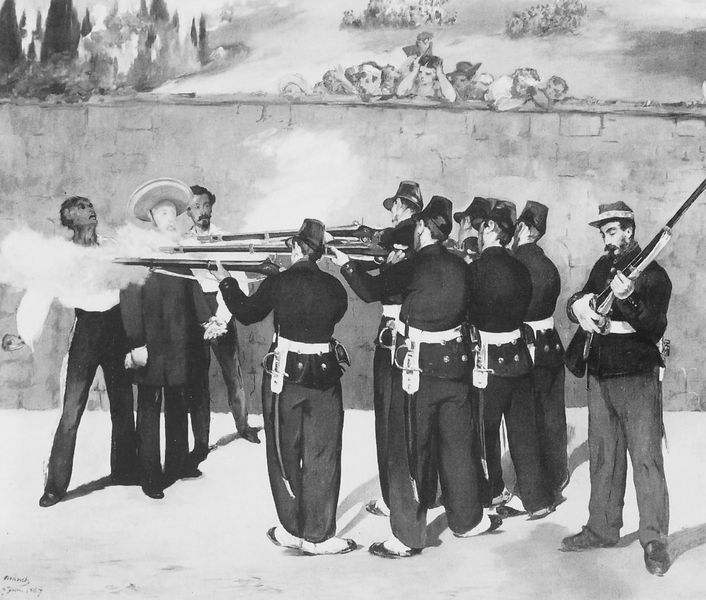
Titel: Die Erschießung des Kaisers Maximilian
Künstler: Édouard Manet
Institution: Mannheim, Städtische Kunsthalle
Schlagwörter: dunkel, bäume, landschaft, menschen, hut, männer, wand, hinrichtung, stehen, stein, steine, tod, tot, boden, engel, spanien, italien, zuschauer, mauer, soldaten, schwarzweiß, säbel, uniform, uniformen, halfter, gewehre, schuss, pulverdampf, bürgerkrieg, exekution, aufständische, schiessen, musketiere, sombrero, erschießung, menschenrechte, grenadiere, schmauch, fusiliert, standrecht, erschießungskommando, bürgerkrie, los alamos